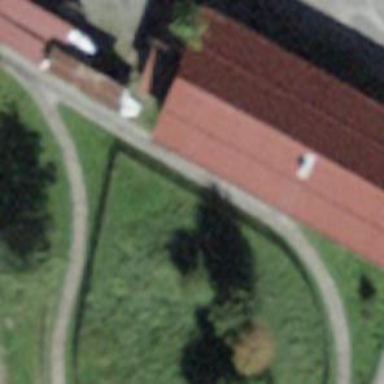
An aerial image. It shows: Garage.